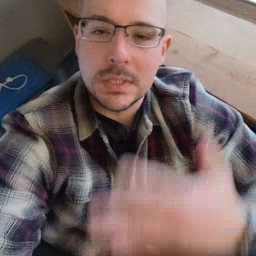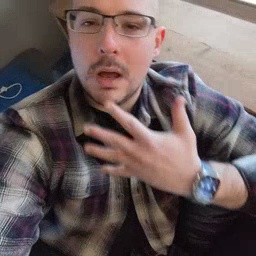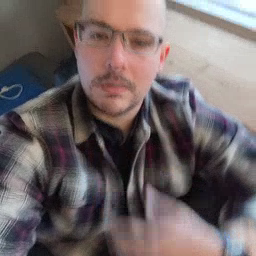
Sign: sad